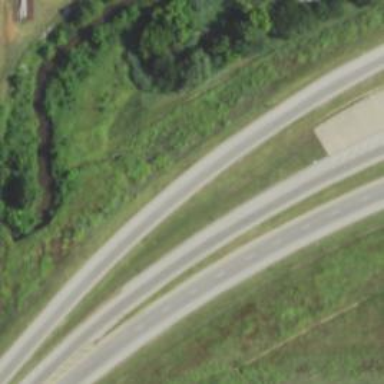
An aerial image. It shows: Trunk link highway.